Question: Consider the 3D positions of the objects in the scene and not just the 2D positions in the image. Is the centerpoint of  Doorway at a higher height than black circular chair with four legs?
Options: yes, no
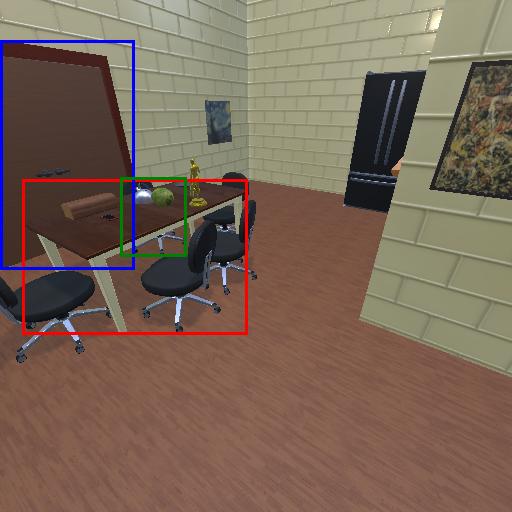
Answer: yes